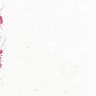
Metastatic tissue present: no